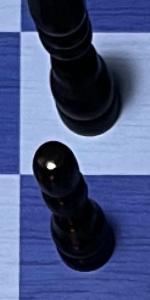
Label: Pawn_Black